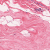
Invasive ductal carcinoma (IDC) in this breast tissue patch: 0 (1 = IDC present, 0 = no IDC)